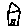
Label: house